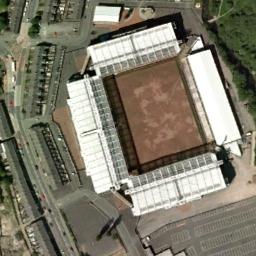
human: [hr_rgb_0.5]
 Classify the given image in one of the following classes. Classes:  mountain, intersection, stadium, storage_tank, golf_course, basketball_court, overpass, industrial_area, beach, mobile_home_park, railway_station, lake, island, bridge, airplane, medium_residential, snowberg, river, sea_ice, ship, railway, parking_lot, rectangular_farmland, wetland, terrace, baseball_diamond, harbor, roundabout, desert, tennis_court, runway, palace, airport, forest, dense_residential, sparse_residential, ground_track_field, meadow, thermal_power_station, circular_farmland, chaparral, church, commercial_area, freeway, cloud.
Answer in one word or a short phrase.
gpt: stadium